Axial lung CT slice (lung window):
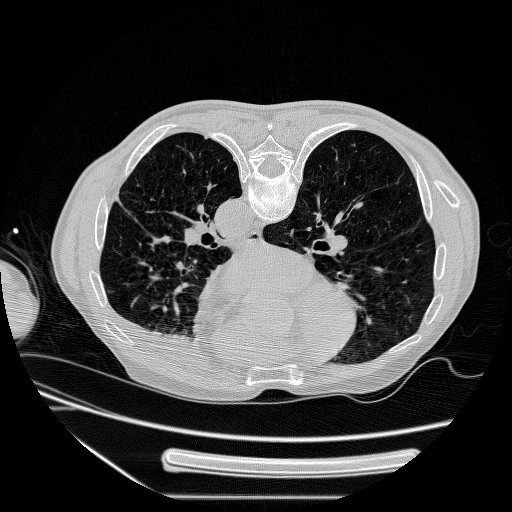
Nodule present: no